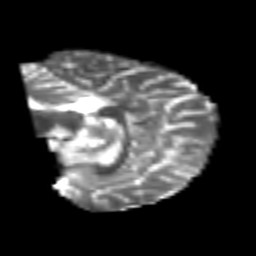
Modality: T2w
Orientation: sagittal
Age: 25
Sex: male
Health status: healthy